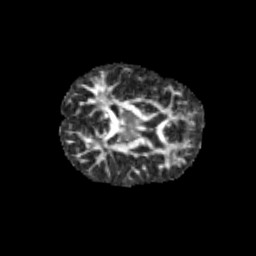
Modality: FA
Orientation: axial
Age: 9
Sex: male
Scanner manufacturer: siemens
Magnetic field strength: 3 T
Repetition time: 3.8 s
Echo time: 0.07 s